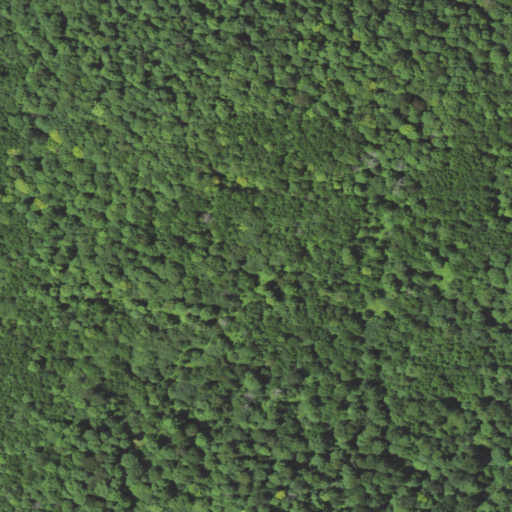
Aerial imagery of mountain in Pennsylvania named Roundtop Mountain containing deciduous forest, mixed forest, and shrub